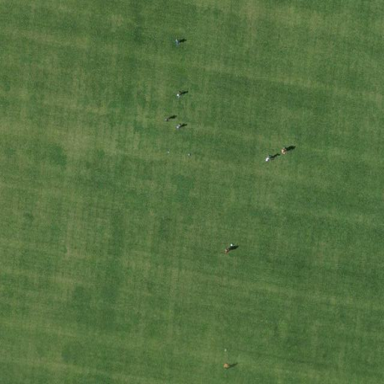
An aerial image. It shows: Soccer pitch with grass surface for leisure and sports.